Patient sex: M
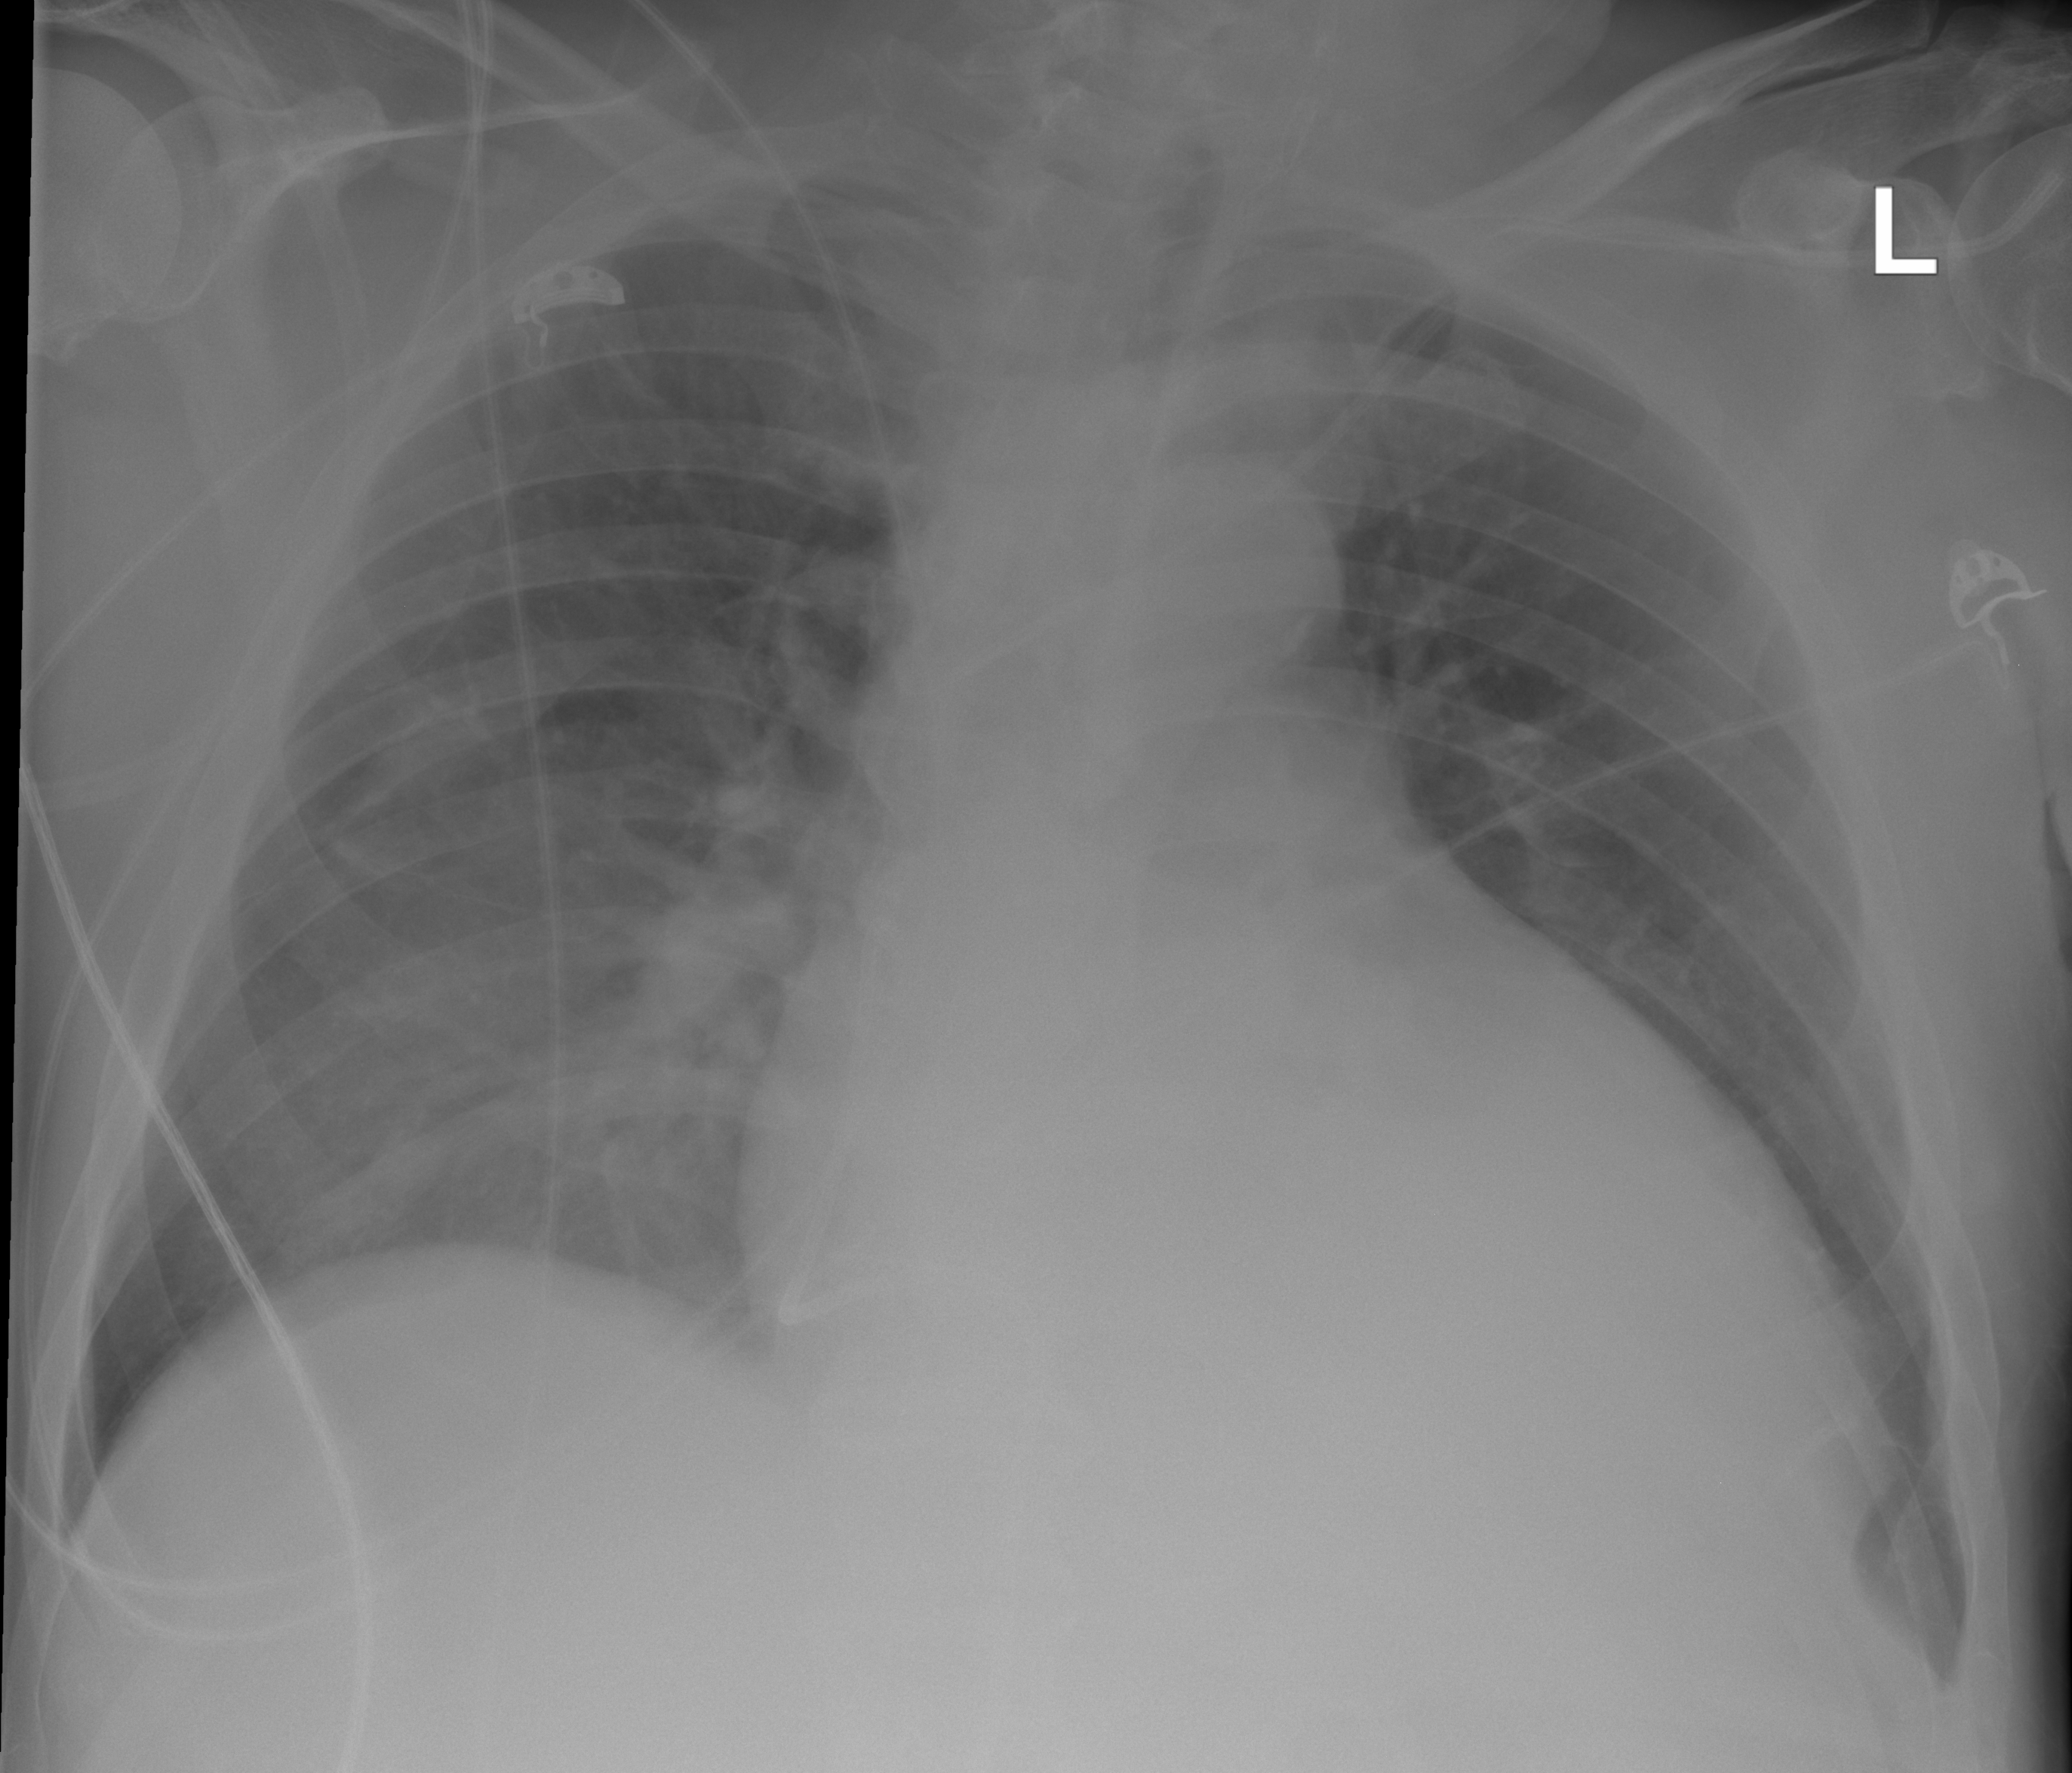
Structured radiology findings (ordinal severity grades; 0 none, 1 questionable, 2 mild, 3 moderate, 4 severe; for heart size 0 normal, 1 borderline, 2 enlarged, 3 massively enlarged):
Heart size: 2
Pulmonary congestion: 2
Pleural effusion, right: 0
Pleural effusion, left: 0
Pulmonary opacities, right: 1
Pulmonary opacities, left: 0
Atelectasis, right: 0
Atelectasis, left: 0